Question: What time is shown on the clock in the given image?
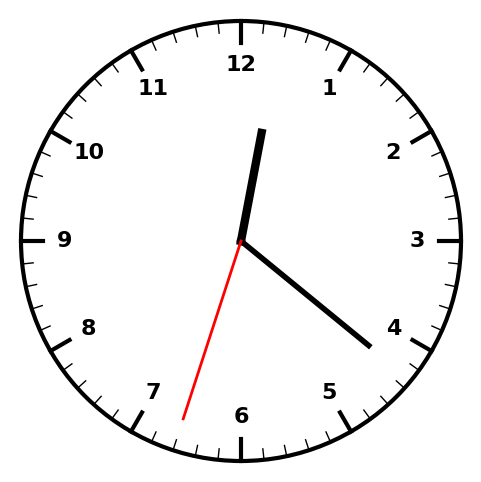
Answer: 12:21:33